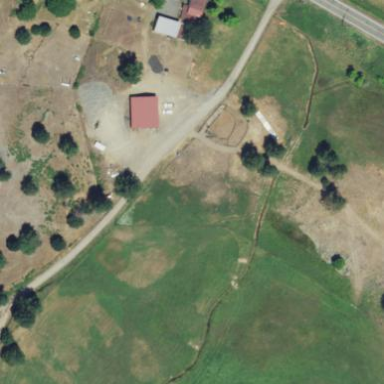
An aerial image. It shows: Farmyard area.